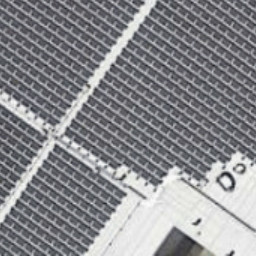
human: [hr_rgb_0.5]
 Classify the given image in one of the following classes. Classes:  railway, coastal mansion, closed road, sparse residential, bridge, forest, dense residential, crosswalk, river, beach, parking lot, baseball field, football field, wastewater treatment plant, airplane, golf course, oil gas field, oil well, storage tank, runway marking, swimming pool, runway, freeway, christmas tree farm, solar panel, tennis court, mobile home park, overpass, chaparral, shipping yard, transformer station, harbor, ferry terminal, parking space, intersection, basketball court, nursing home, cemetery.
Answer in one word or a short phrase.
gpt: solar panel